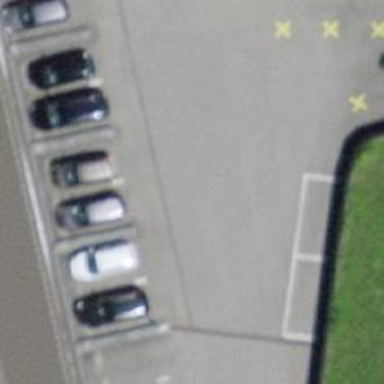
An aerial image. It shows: Asphalt street-side parking area.